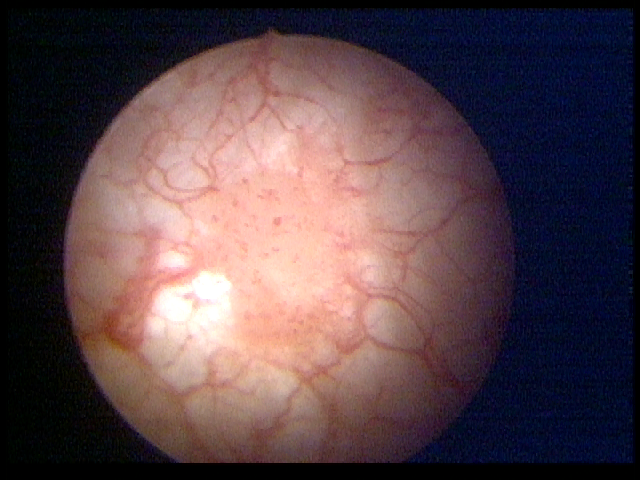
Modality: WLC
Class: Malignant
Subclass: LowGradePapillary
Lesion: L1
Stage: Ta
Morphology: Papillary
Bladder cancer association: Yes